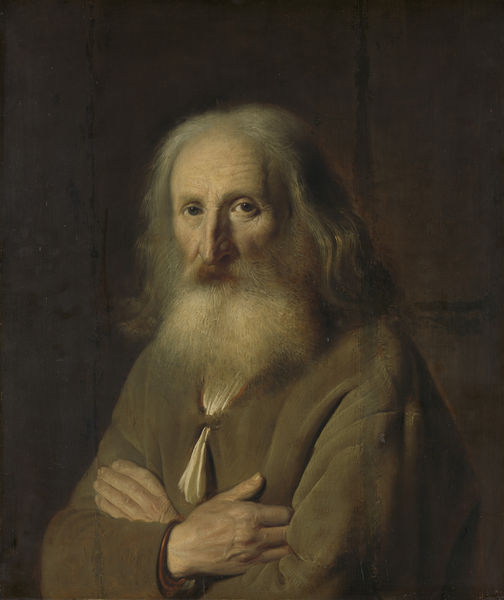
Titel: Portret van een oude man
Künstler: Simon Kick
Standort: Amsterdam
Institution: Rijksmuseum
Schlagwörter: dunkel, gemälde, mann, weiß, braun, grau, nase, blick, tuch, malerei, alt, bart, hemd, jacke, arm, arme, augen, falten, gesicht, lang, vollbart, ärmel, hände, portrait, porträt, öl, haare, kutte, mantel, knopf, alter mann, büste, dreiviertelprofil, bauer, greis, kittel, verschränkt, armband, runzeln, mönch, venen, langes haar, überkreuzte arme